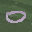
Label: 0